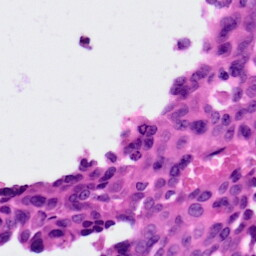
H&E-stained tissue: Ovarian